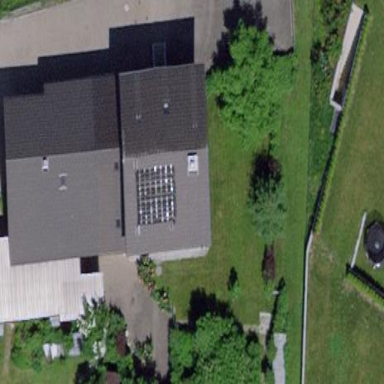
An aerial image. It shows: Detached building.